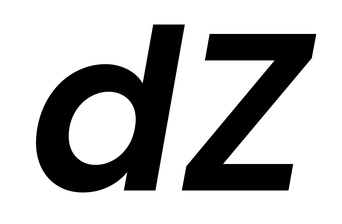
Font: Poppins-SemiBoldItalic